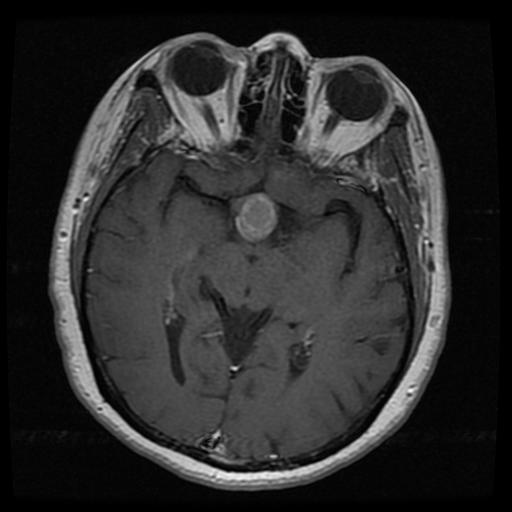
Label: pituitary